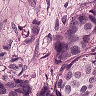
Metastatic tissue present: yes